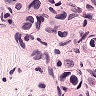
Metastatic tissue present: yes